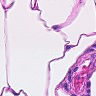
Metastatic tissue present: no